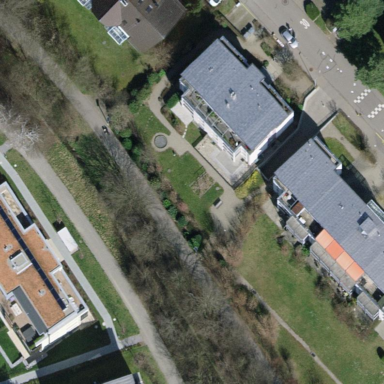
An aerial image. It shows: Flat-roofed building.